Question: I am using GMAIL api to send email from the nodejs api. I am rendering the raw body using the following utility function
'''
message += '[DEFAULT EMOJI ]'
const str = [
'Content-Type: text/html; charset="UTF-8"
',
'MIME-Version: 1.0
',
'Content-Transfer-Encoding: 7bit
',
'to: ',
to,
'
',
'from: ',
from.name,
' <',
from.address,
'>',
'
',
'subject: ',
subject + '[DEFAULT EMOJI ]',
'
',
message
].join('');
return Buffer.alloc(str.length, str).toString('base64').replace(/\+/g, '-').replace(/\//g, '_');
'''
The code i have used to send the email is
'''
const r = await gmail.users.messages.send({
auth,
userId: "me",
requestBody: {
raw: makeEmailBody(
thread.send_to,
{
address: user.from_email,
name: user.from_name,
},
campaign.subject,
campaign.template,
thread.id
),
},
});
'''
The emojis are being rendered in the body but not working in subject. See the pic below

Left one is from Gmail in Google Chrome on Desktop and right one is from Gmail App in Mobile
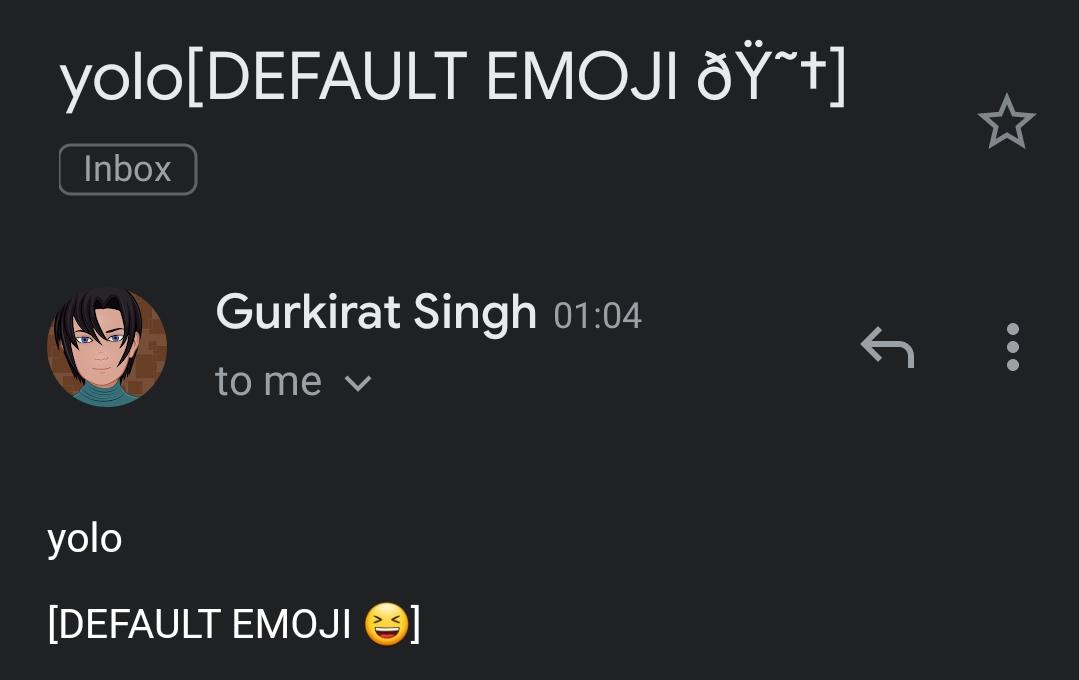
Answer: Your utility may benefit from several improvements (we will get to the emoji problem):
1. First, make it RFC822 compliant by separating lines with CRLF (\r\n).
2. Be careful with Content-Transfer-Encoding header, set it to 7bit is easiest, but may not be generic enough (quoted-printable is likely the better option).
Now to the emoji problem:
You need to make sure the subject is correctly encoded from the body to be able to pass the emoji. According to <URL>, you can use either Base64 or quoted-printable encoding on a subject to create an encoded-word, described as:
> "=" "?" charset "?" encoding "?" encoded-text "?" "="
Where encoding is either 'Q' for quoted-printable and 'B' for Base64 encoding.
Note that the resulting encoded subject string must not be longer than chars in length, which reserves chars for the string and for the separator (to use multiple words, separate them with space or newline [CRLF as well]).
So, set your charset to 'utf-8', encoding to 'Q', encode the actual subject with something like below, and you are half way done:
'''
/**
* @summary RFC 1342 header encoding
* @see {@link https://www.rfc-editor.org/rfc/rfc1342}
*/
class HeaderEncoder {
/**
* @summary encode using Q encoding
*/
static quotedPrintable(str: string, encoding = "utf-8") {
let encoded = "";
for (const char of str) {
const cp = char.codePointAt(0);
encoded += '=${cp.toString(16)}';
}
return '=?${encoding}?Q?${encoded}?=';
}
}
'''
Now, the fun part. I was working on a GAS project that had to leverage the Gmail API directly (after all, that is what the client library does under the hood). Even with the correct encoding, an attempt to pass something like a '"Beep! \u{1F697}"' resulted in an incorrectly parsed subject.
Turns out you need to leverage <URL>:
'''
const escape = (u: string) => String.fromCodePoint(...Buffer.from(u));
'''
---
This is the initial RFC, it would be more appropriate to refer to <URL>.
If the char falls into a range of <URL> ranges.